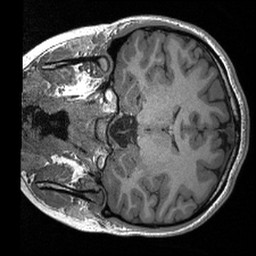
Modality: T1w
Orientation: coronal
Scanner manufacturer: siemens
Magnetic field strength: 3 T
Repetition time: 2.4 s
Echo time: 0.00213 s